Interaction volume radius: 10 \u00c5
Interaction volume height: 40 \u00c5
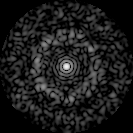
Disorder parameter: 0.827